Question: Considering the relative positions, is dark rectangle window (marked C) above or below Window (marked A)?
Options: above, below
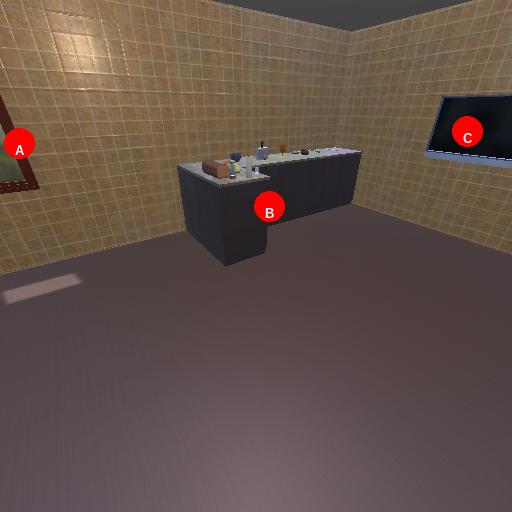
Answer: above